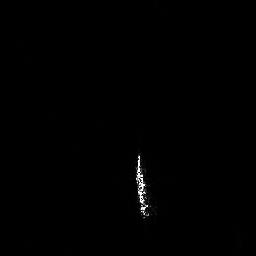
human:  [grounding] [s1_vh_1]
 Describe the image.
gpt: In the satellite image, there is  <ref>1 medium ship </ref> <box>[[51, 58, 59, 85, 0]]</box> located at bottom.